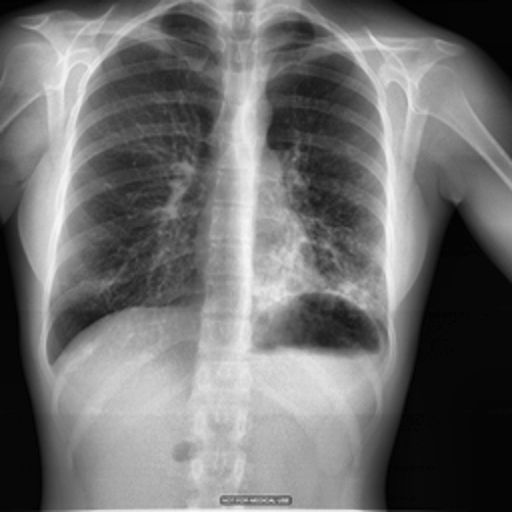
Finding: TUBERCULOSIS